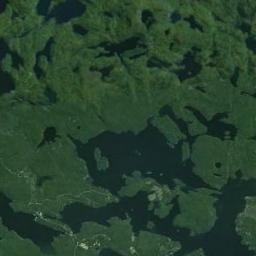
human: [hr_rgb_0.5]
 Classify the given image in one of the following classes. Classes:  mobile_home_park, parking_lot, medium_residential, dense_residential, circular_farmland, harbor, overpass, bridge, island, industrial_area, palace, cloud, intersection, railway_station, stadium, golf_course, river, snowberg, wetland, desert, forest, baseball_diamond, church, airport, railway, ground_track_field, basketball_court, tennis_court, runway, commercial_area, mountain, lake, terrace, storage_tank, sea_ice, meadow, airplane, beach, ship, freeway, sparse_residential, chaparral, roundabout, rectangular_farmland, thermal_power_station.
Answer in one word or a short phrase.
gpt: wetland